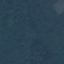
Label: Forest